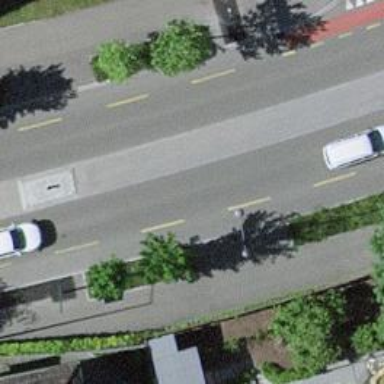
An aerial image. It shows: Tertiary road with asphalt surface including cycle lane.